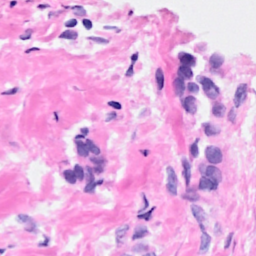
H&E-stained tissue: Breast